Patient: sex M, age 76
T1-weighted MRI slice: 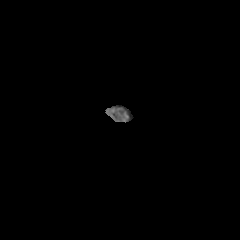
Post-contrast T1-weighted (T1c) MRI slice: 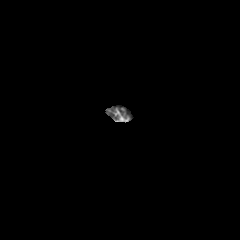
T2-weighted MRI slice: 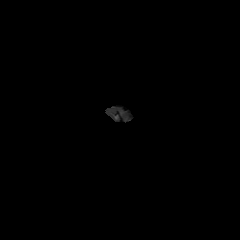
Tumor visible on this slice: no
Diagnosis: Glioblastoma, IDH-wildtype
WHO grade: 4